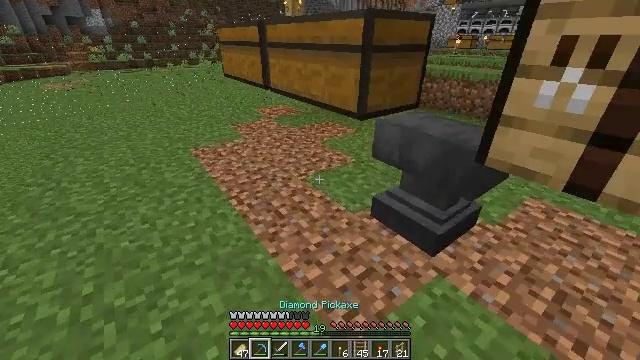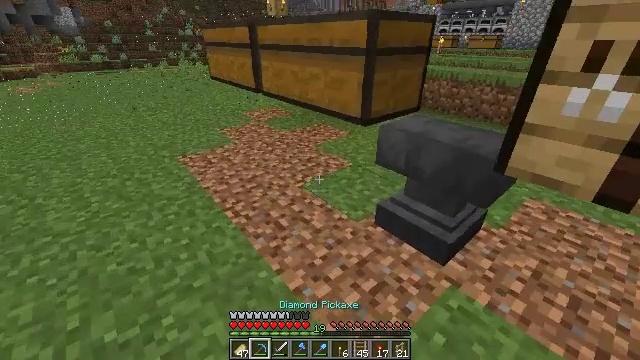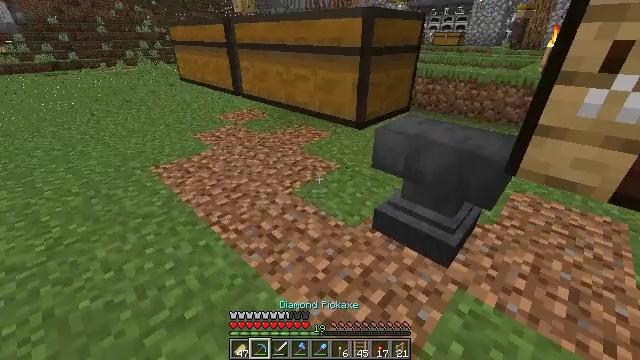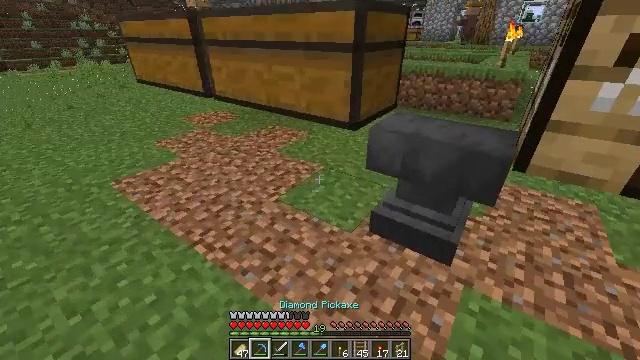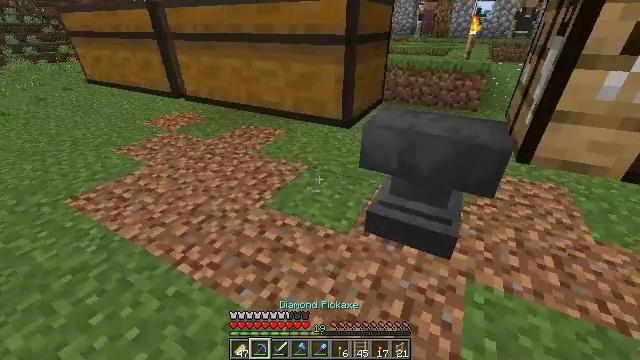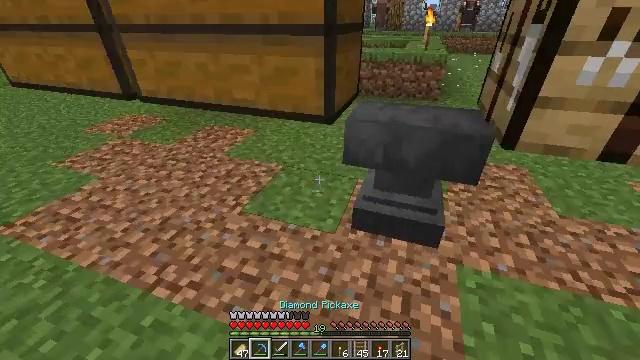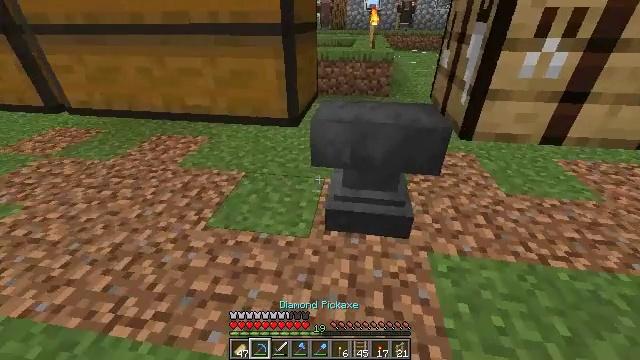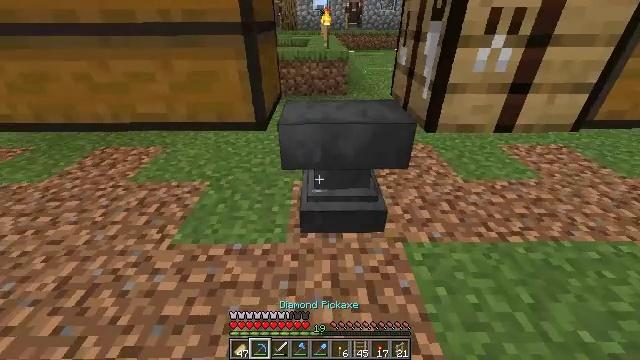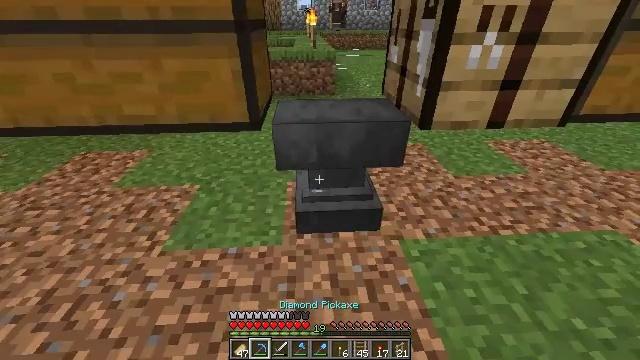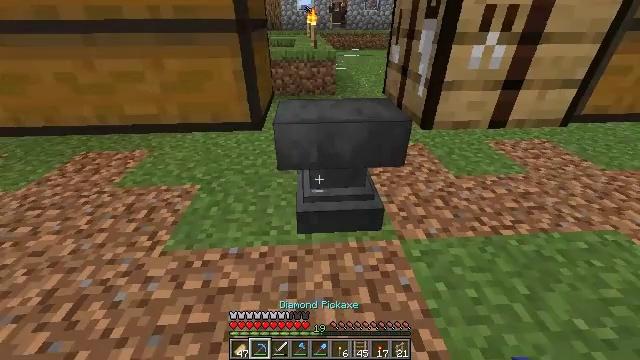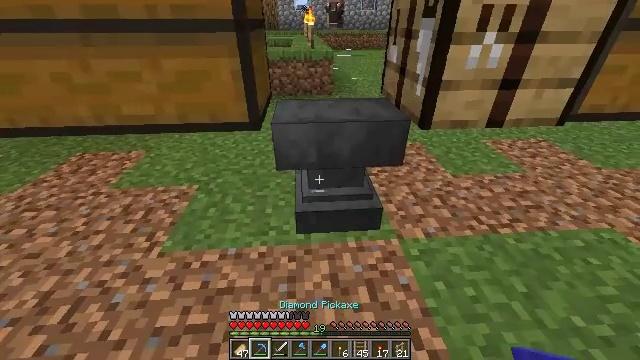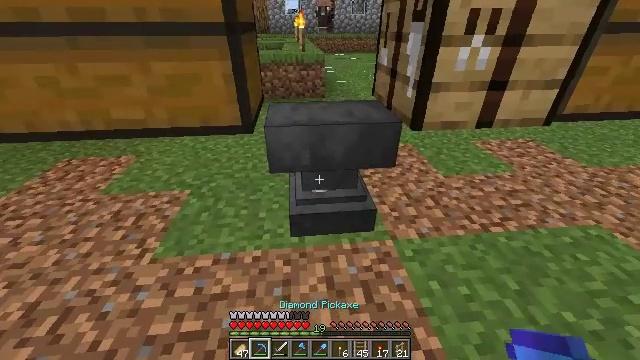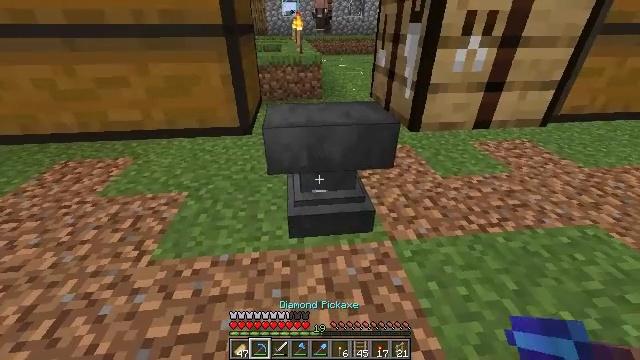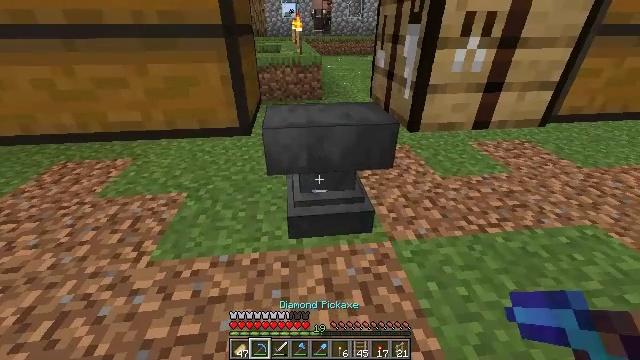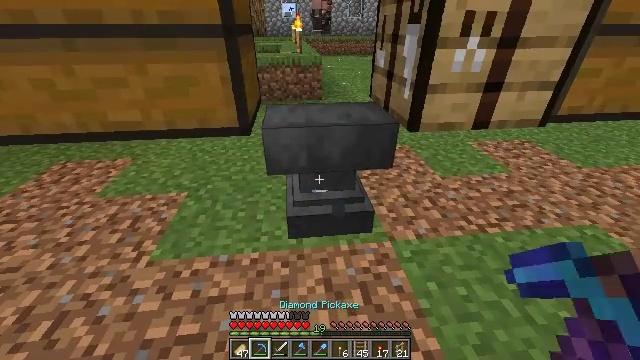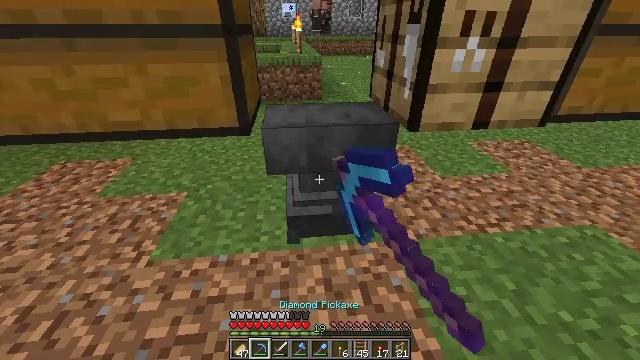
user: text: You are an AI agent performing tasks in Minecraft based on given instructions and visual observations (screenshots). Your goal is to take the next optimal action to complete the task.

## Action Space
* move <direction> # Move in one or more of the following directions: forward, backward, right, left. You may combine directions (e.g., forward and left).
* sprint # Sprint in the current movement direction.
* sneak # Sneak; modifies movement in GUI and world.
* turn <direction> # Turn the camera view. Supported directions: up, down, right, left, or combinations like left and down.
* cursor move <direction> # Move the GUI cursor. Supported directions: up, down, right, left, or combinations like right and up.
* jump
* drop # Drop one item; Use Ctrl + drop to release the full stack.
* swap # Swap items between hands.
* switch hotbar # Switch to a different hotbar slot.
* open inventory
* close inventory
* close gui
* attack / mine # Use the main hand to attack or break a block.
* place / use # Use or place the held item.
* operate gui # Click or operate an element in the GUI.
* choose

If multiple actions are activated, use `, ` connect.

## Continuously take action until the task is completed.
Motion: motion action
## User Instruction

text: Collect the anvil after mining.
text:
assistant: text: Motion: move forward and move left, turn right
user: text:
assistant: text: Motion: move forward and move left, turn right
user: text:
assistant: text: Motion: move forward and move left, turn right
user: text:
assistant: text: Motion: move forward and move left, turn right and down
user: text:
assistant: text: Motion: move forward and move left, turn right and down
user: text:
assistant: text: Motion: turn right
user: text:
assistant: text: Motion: turn right
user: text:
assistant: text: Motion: turn right
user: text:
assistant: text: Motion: no_op
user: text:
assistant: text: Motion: no_op
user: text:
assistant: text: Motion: turn right
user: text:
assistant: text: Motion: no_op
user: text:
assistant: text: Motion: no_op
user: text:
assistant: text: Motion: attack / mine
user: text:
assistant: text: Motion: attack / mine
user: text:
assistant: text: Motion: attack / mine
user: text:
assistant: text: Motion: attack / mine
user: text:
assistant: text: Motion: attack / mine
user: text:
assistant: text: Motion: attack / mine
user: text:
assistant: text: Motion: attack / mine
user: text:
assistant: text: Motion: attack / mine
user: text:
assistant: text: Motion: attack / mine
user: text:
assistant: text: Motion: attack / mine
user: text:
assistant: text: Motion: attack / mine
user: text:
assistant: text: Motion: attack / mine
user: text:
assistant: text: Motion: attack / mine
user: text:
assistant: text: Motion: attack / mine
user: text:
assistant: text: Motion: attack / mine
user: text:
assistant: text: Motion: attack / mine
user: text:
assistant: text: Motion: attack / mine